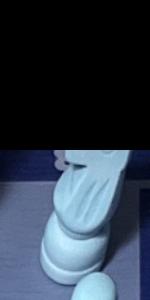
Label: Knight_White